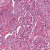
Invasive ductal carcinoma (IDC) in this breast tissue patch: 1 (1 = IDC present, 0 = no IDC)